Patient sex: M
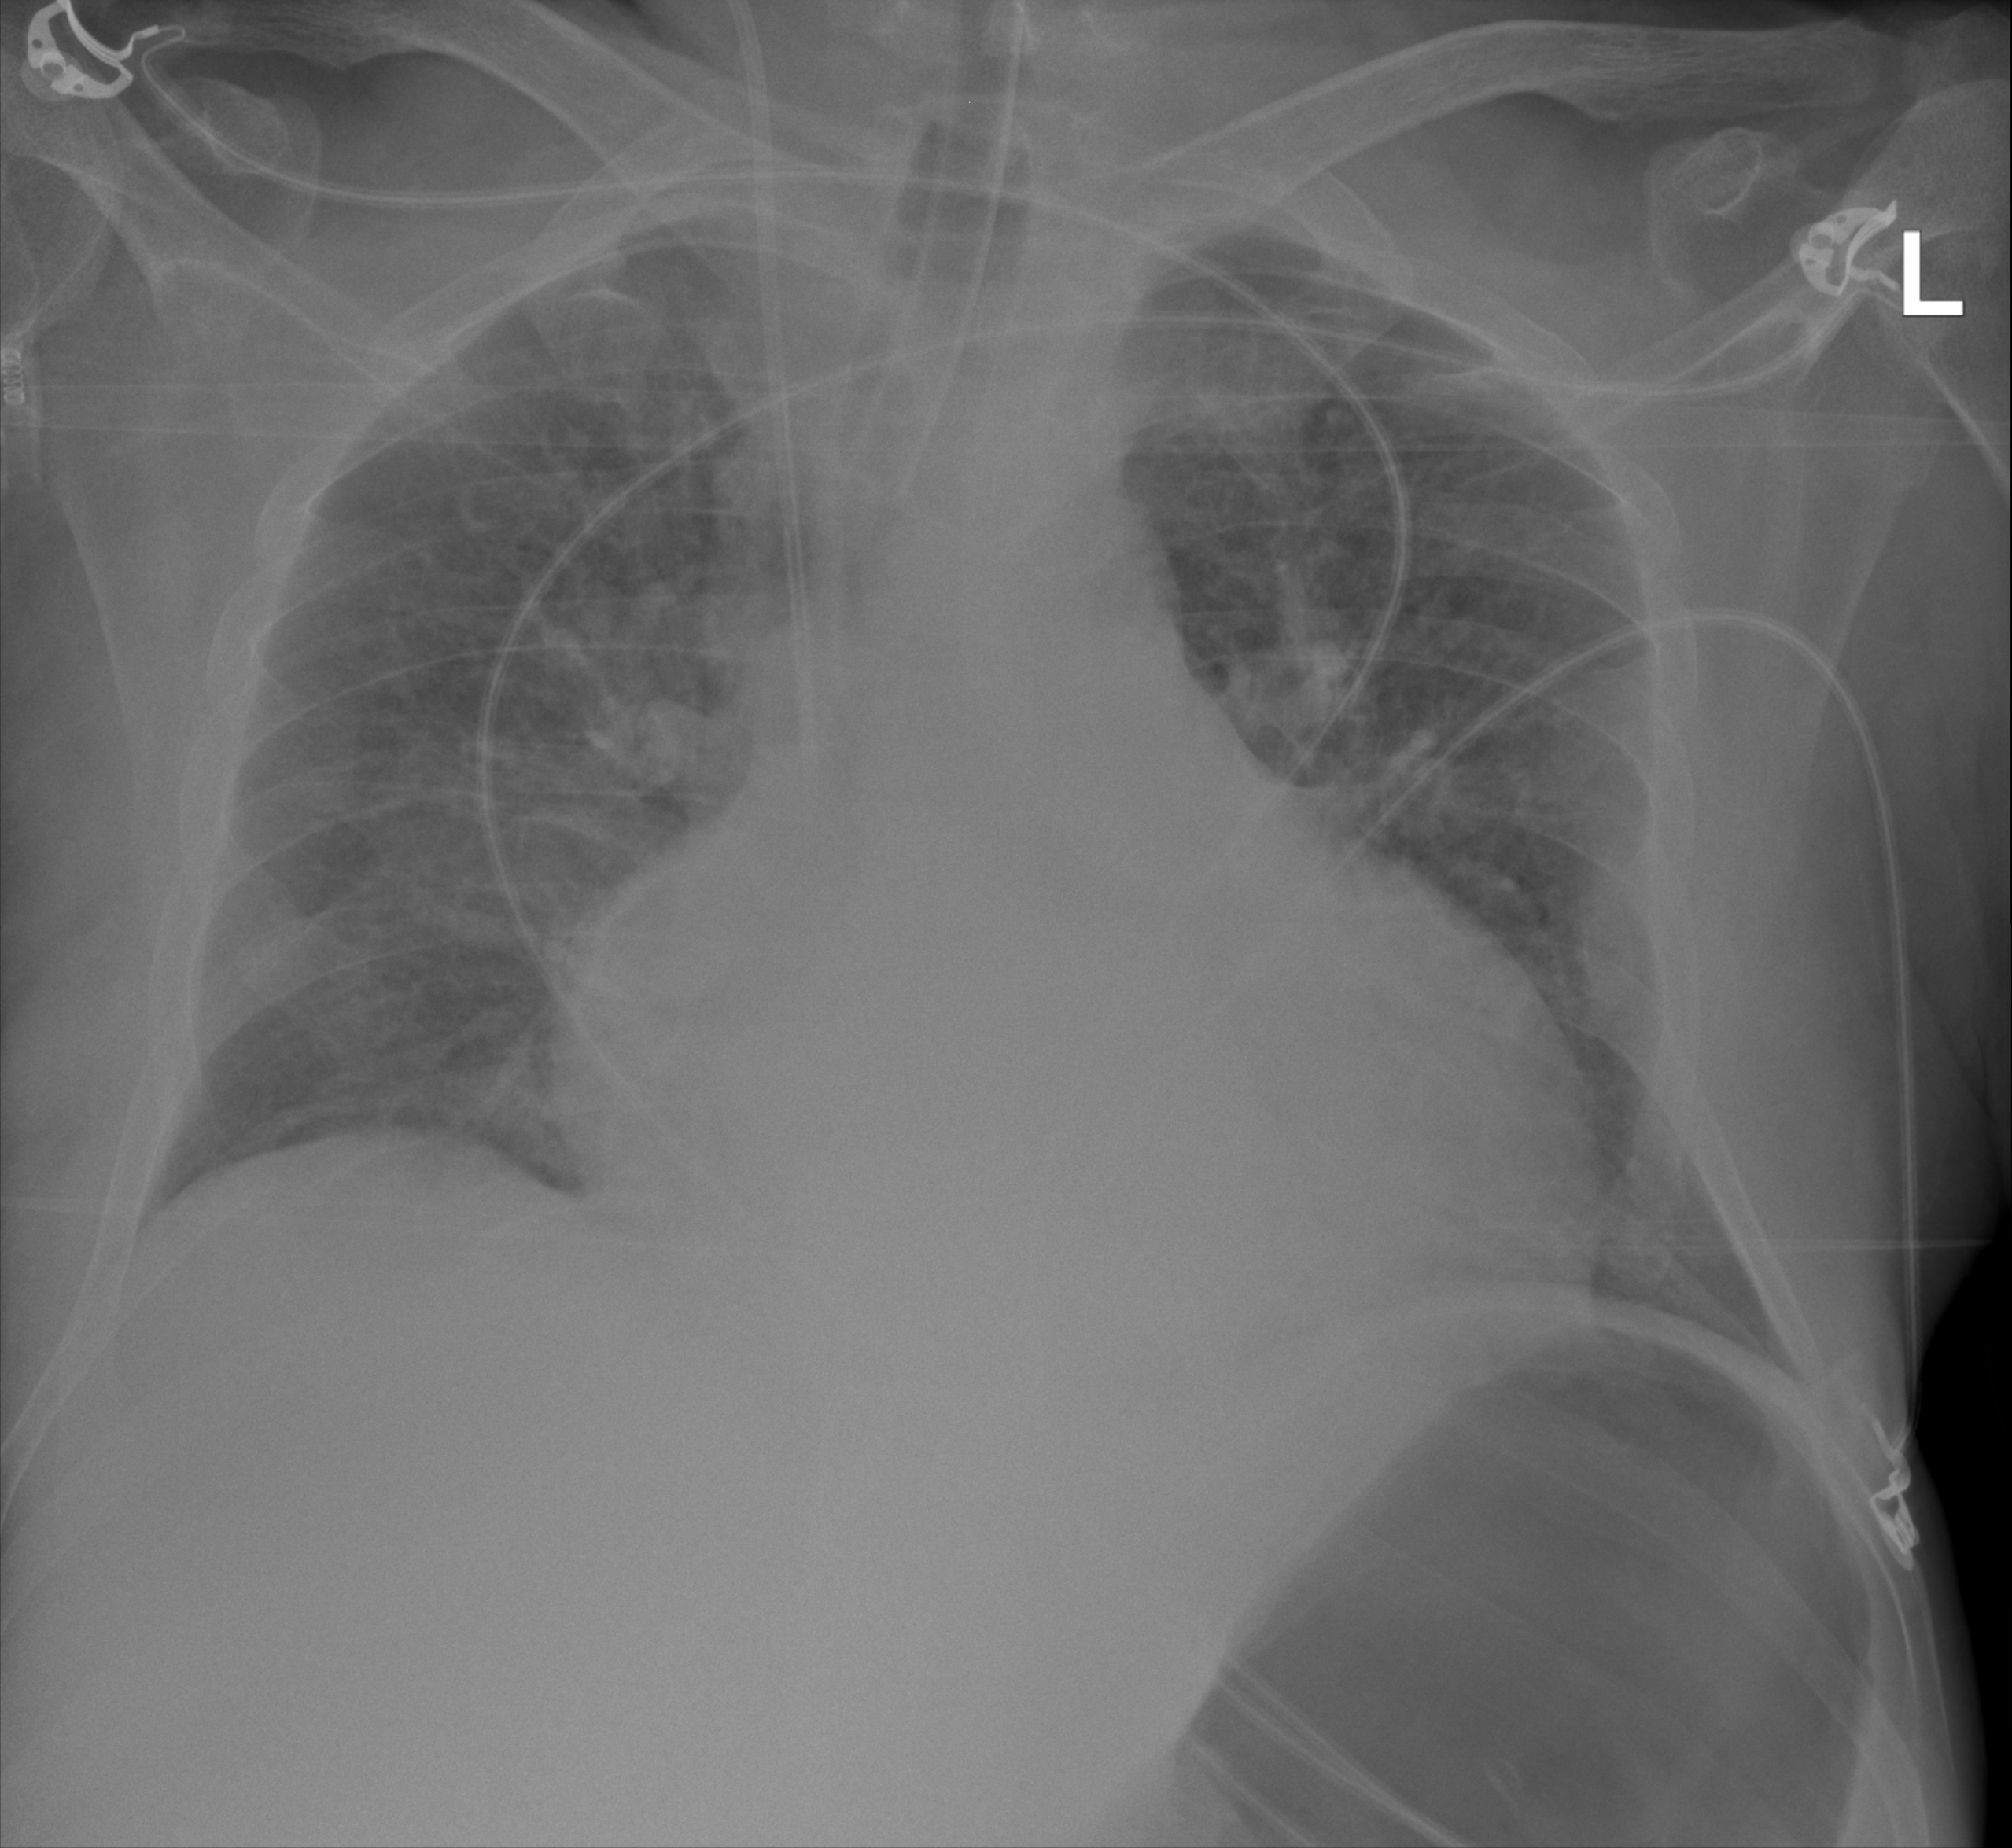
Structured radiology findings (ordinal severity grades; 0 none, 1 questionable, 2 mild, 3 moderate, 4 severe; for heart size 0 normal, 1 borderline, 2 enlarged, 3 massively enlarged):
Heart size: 2
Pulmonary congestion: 3
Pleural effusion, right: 0
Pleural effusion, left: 0
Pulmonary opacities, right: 2
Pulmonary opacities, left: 2
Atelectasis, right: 0
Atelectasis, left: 0